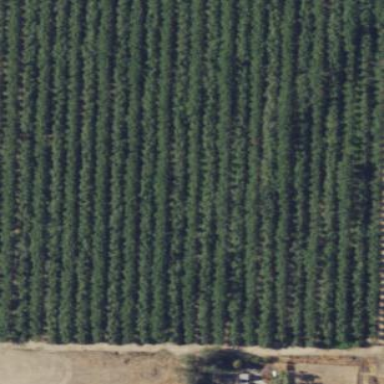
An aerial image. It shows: Orchard with field cropland.